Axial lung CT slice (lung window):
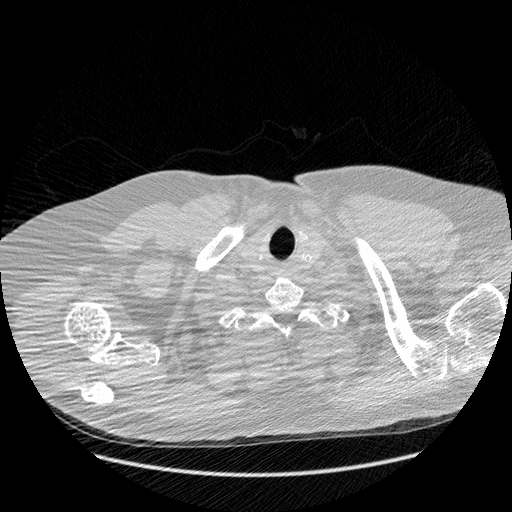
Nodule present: no